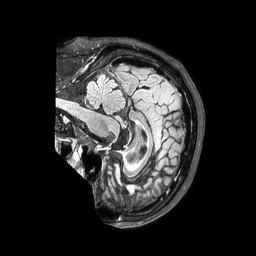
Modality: FLAIR
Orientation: sagittal
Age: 56
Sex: male
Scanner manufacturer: philips
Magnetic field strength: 3 T
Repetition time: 4.8 s
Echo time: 0.34 s